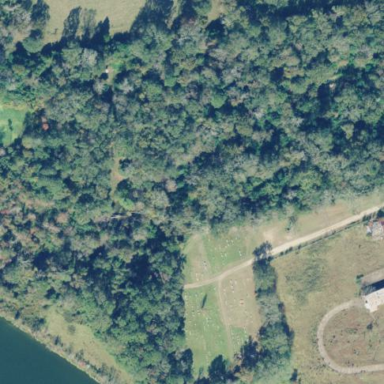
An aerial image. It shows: Cemetery.